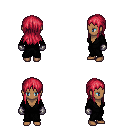
a pixel art fantasy rpg character, female body template, human, dark skin, gray robe, teal pants, ruby red unkempt hairstyle, metal gloves, four views (front, back, left, right), 2x2 character sprite sheet, small pixel art, hard edges, no anti-aliasing